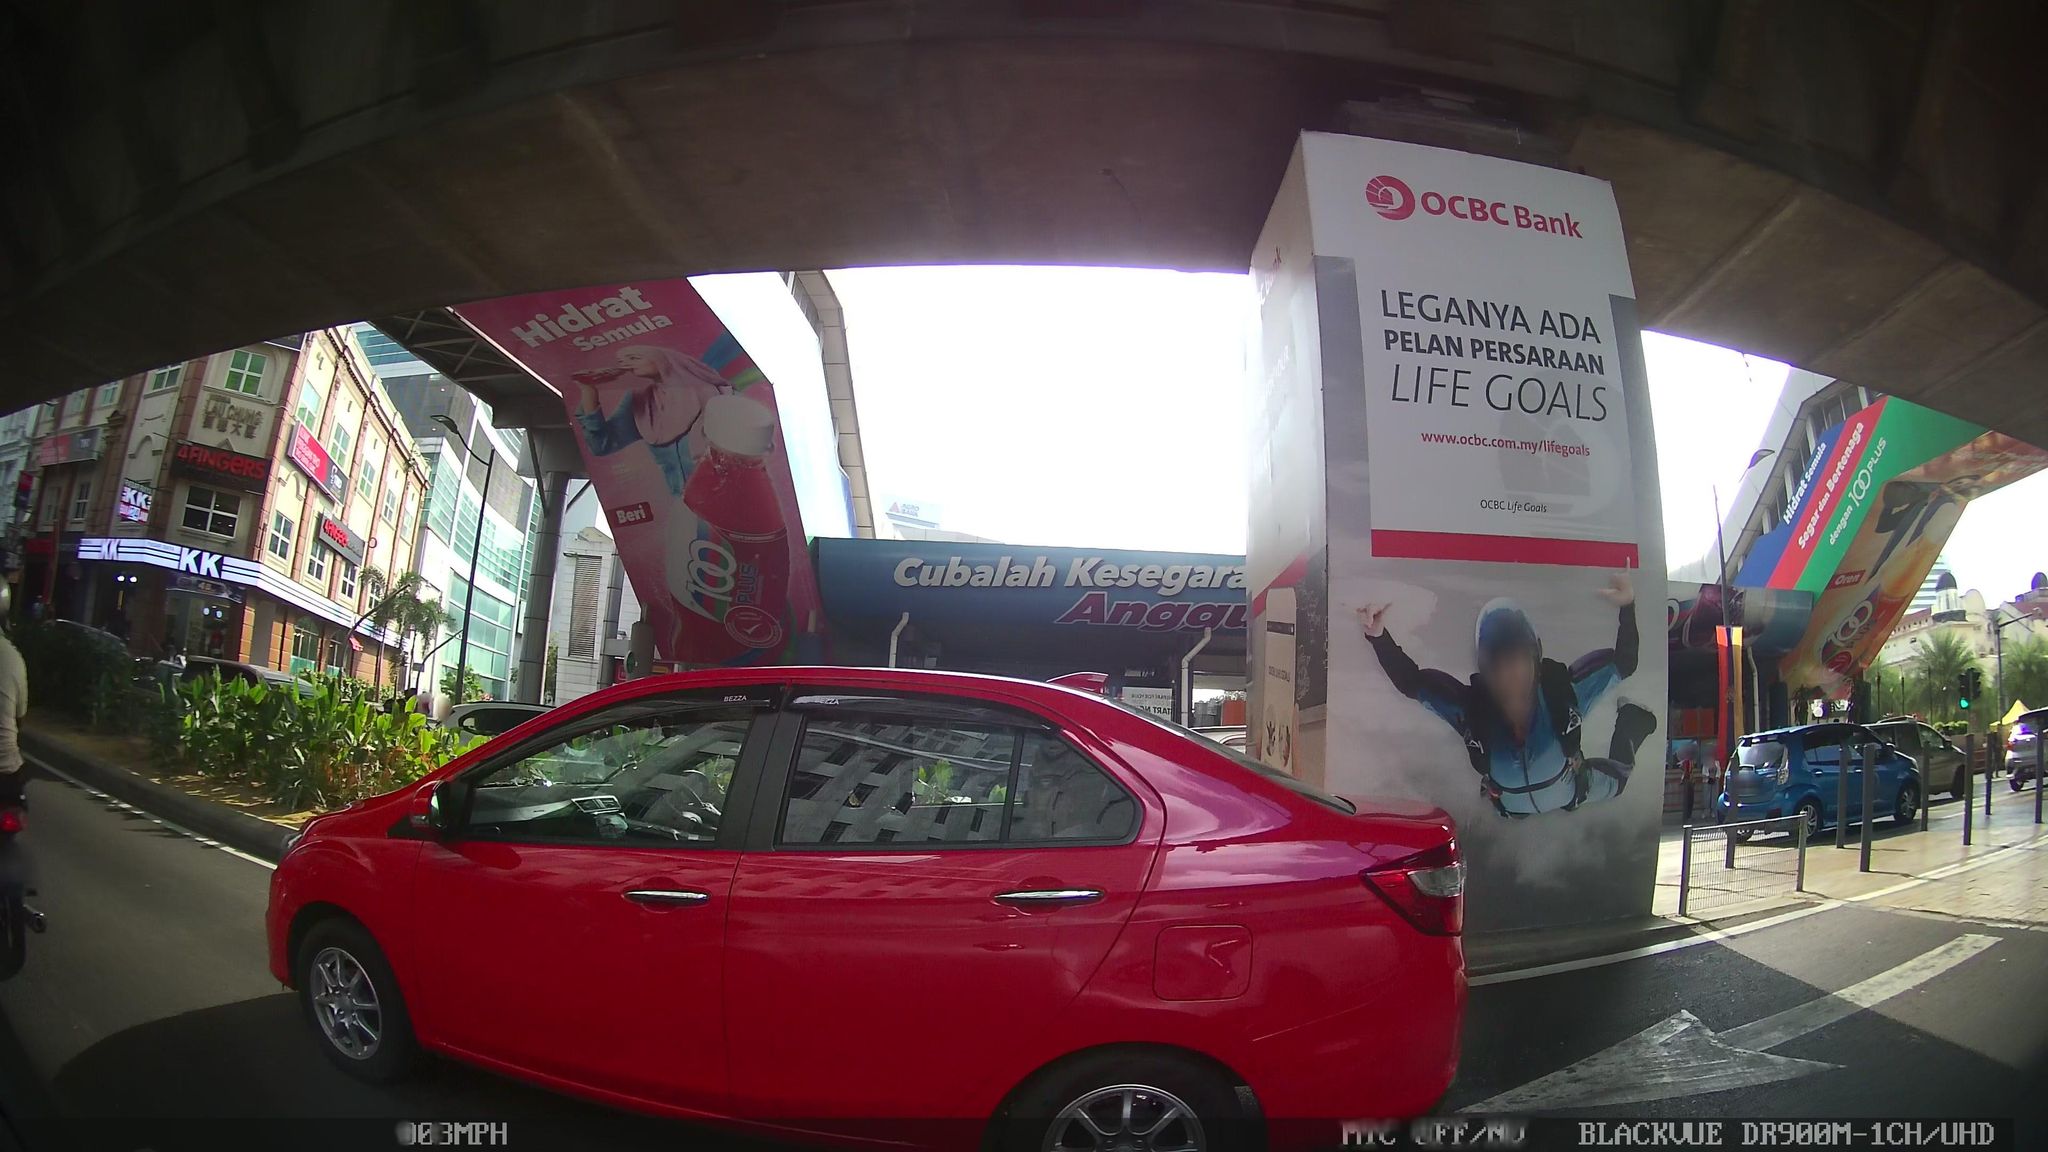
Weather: clear
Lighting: day
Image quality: good
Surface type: driving surface
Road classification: footway, steps, corridor
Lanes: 2
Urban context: urban centre
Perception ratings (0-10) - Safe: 3.91, Lively: 5.22, Beautiful: 0.34, Boring: 1.68, Depressing: 5.73, Wealthy: 8.28